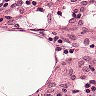
Metastatic tissue present: no